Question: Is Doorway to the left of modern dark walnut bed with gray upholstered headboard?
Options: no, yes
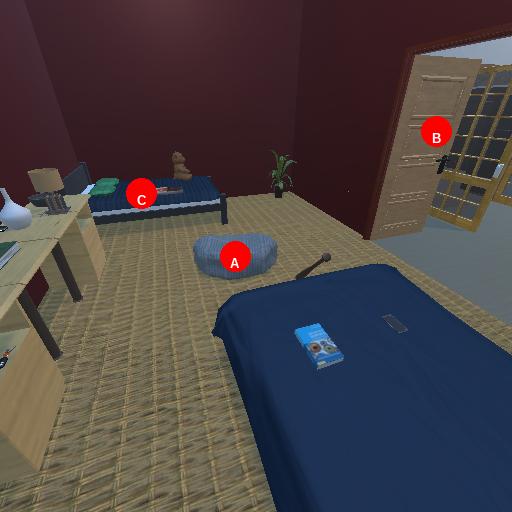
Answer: no